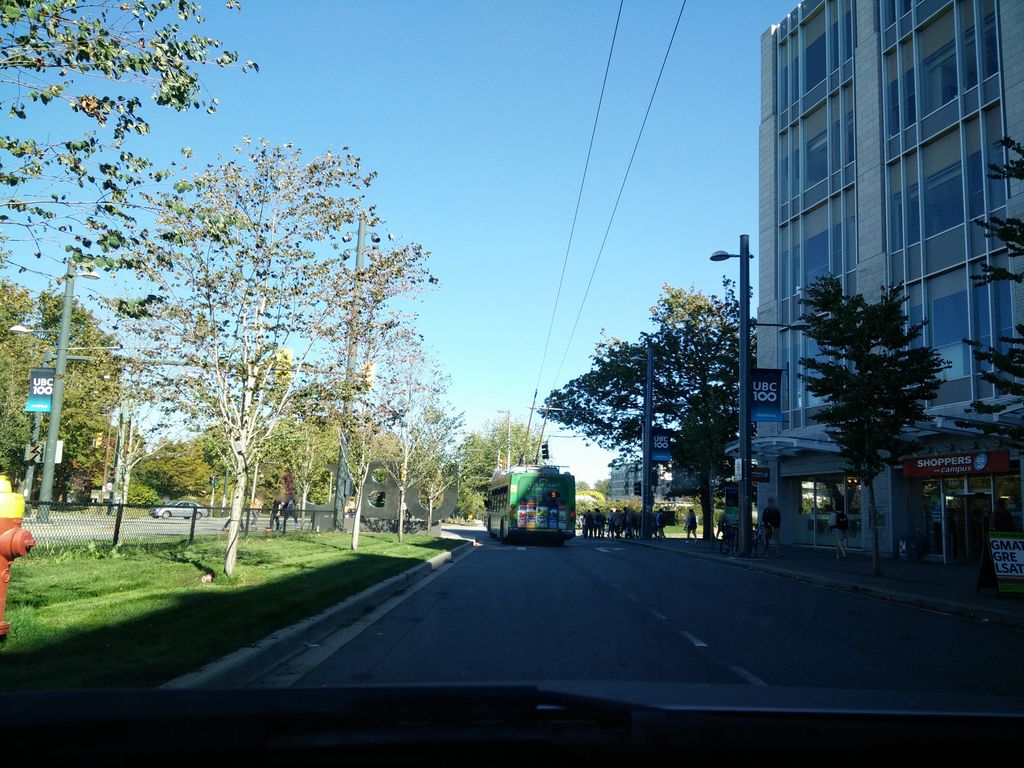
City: vancouver